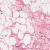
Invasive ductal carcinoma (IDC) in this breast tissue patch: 0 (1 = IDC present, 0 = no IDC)